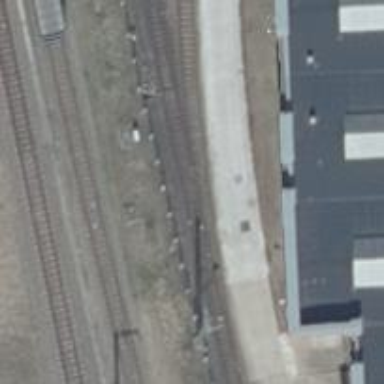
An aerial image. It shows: Railway switch.